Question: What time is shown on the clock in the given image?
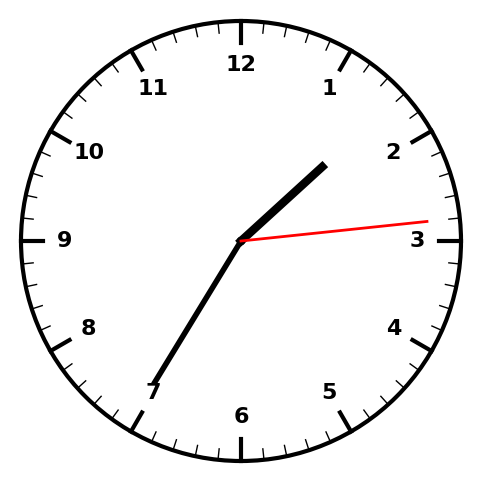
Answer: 01:35:14